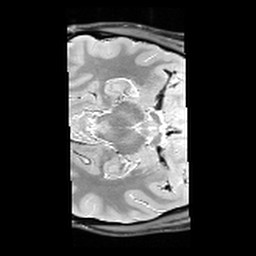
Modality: PDw
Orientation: axial
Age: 24
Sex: female
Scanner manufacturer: siemens
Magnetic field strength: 3 T
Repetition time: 6.49 s
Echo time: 0.016 s